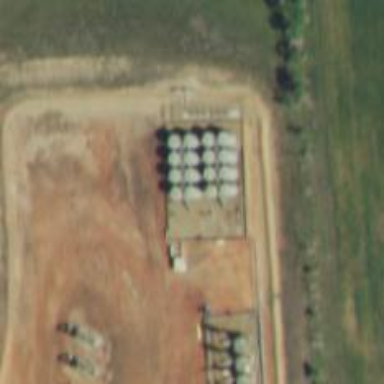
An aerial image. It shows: Storage tank with man-made structure.